Aerial crown-view tile of a tropical tree (Barro Colorado Island, Panama), acquired 20240918:
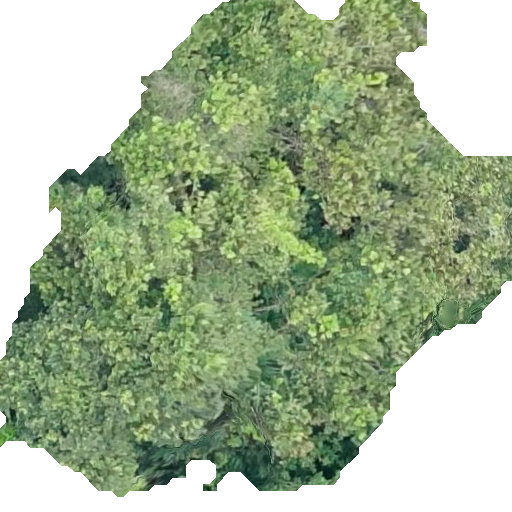
Species: Anacardium excelsum
GBIF accepted scientific name: Anacardium excelsum
Crown area: 278.447 m²